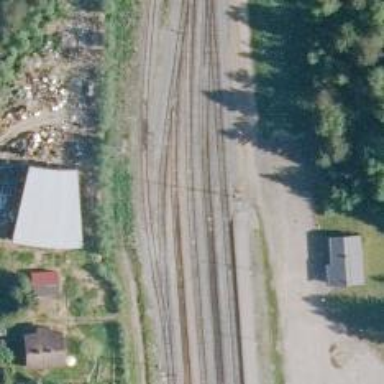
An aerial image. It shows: Railway siding for service.